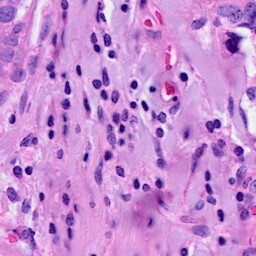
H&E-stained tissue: Breast